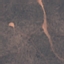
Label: HerbaceousVegetation